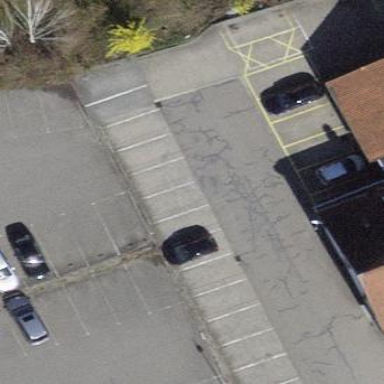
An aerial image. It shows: Parking area with surface.